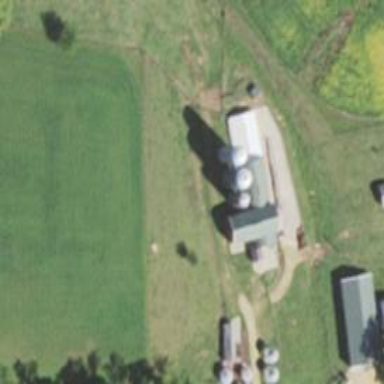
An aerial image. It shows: Silo.